Question: I'm trying to create a slightly animated pushable button.
My goal is to achieve a button like this:

<URL>
with using exactly one HTML tag and the minimal amount of new CSS features like transform and transition.
However as you see in the <URL> bounces too.
That is ofcourse because of the margin set within the ':active' selector.
My second approach was using the the CSS transform property. That worked perfectly except I still had the need the change the height of the button (which will result in the same problem).
: How can I achieve the same effect without adjusting the positions of other elements?
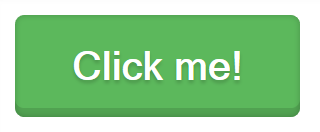
Answer: > How can I achieve the same effect without adjusting the positions of other elements?
I suggest using 'position: relative;' for the button, then set 'top: 2px' for ':active' pseudo-class, as follows:
'''
button {
/* Other styles... */
position: relative; /* position the element as relative */
outline: none; /* Just added for the demo */
}
button:active {
top: 2px; /* move the element without affecting the others' position */
box-shadow: inset 0px 2px 1px 0px rgba(0, 0, 0, .1);
}
'''
<URL>.